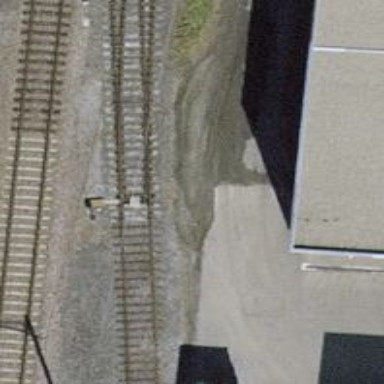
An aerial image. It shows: Single railway spur track.